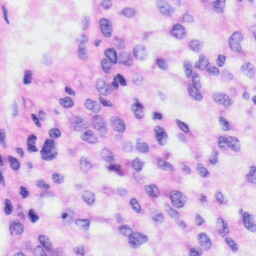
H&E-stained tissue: Liver